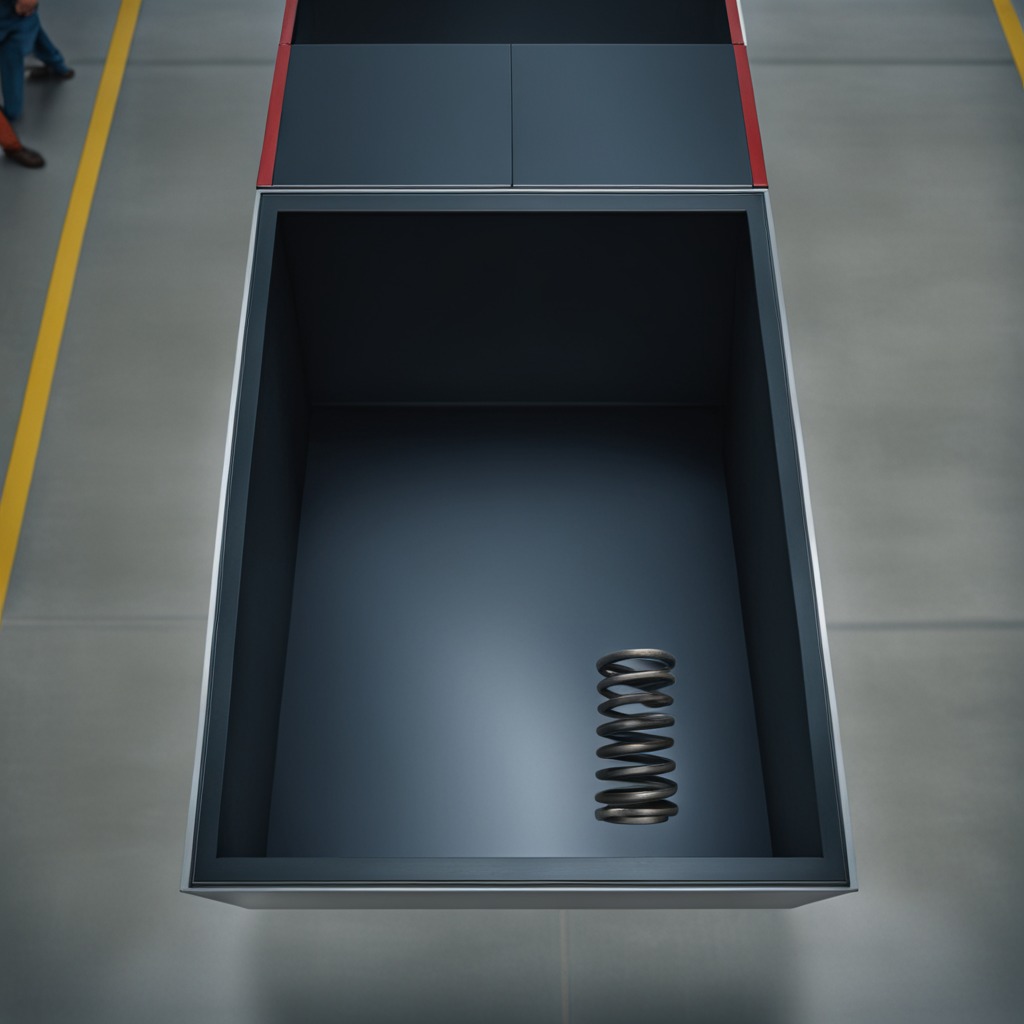
A coiled metal spring is lying on the toolbox surface.